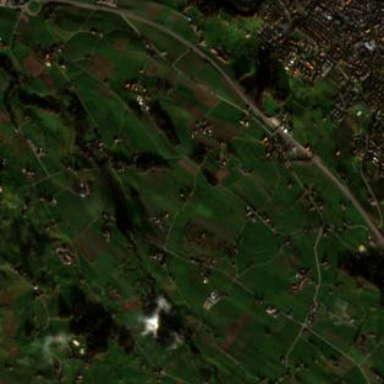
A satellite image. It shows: Beautiful meadow.